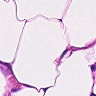
Metastatic tissue present: no